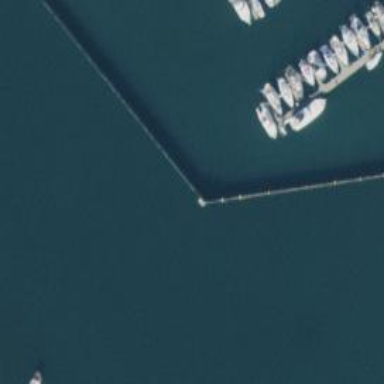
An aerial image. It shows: Breakwater structure.